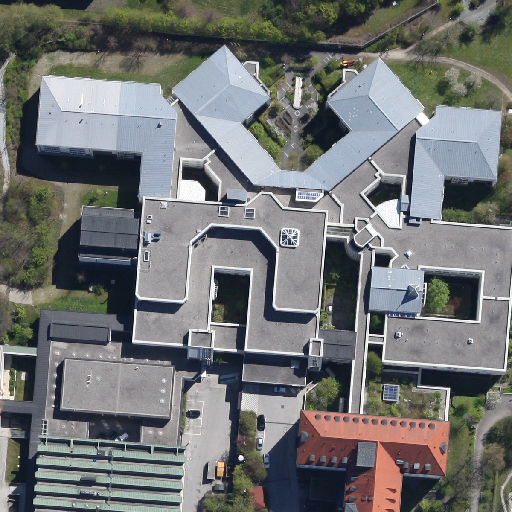
Referring expression: low vegetation surrounded by building